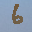
Label: 6